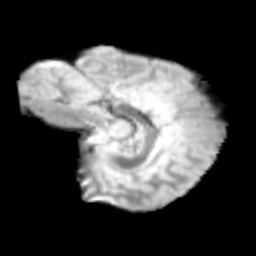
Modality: T2w
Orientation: sagittal
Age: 9
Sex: male
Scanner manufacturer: siemens
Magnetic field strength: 3 T
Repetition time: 3.8 s
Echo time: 0.07 s